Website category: game
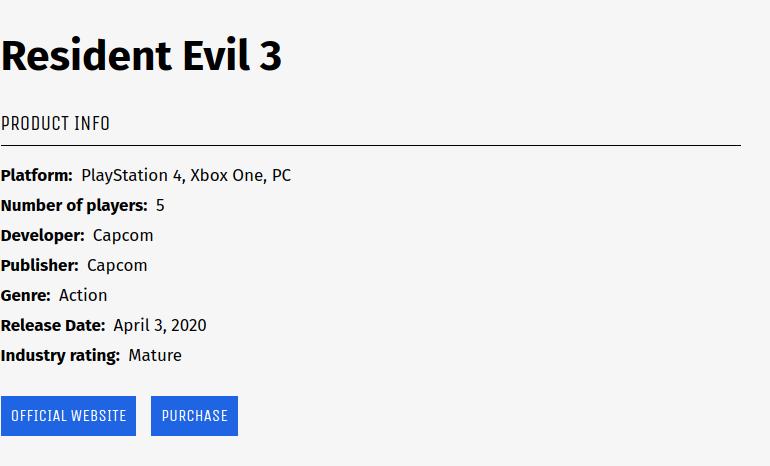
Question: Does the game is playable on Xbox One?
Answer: yes

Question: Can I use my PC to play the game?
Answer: yes

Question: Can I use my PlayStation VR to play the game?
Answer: no

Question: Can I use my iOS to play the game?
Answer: no

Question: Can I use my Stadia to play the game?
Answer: no

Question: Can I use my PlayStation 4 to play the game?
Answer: yes

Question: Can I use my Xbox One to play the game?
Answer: yes

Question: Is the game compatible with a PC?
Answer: yes

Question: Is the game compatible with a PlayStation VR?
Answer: no

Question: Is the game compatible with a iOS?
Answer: no

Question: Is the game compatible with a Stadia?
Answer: no

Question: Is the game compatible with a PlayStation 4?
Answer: yes

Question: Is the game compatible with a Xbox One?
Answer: yes